Question: I am using .NET 6.0, in the project I have appsettings.json file with the following line:
'''
"ConnectionStrings": {
"SqlConnection": "Server=.\SQLEXPRESS;Database=XXX;Trusted_Connection=True;MultipleActiveResultSets=true"
},
'''
In Azure I have Connection Strings defined as follows:[
When I check appsettings.json in xxx.scm.azurewebsites.net/wwwroot I can see that it still uses ConnectionStrings defined in my project's appsetting.json but not in the Azure one.
My Dbcontext:
'''
services.AddDbContext<MyContext>(
options => options.UseSqlServer(Configuration.GetConnectionString("SqlConnection")));
'''
How I get to Azure overwrite my connection string and use it instead? Thanks.
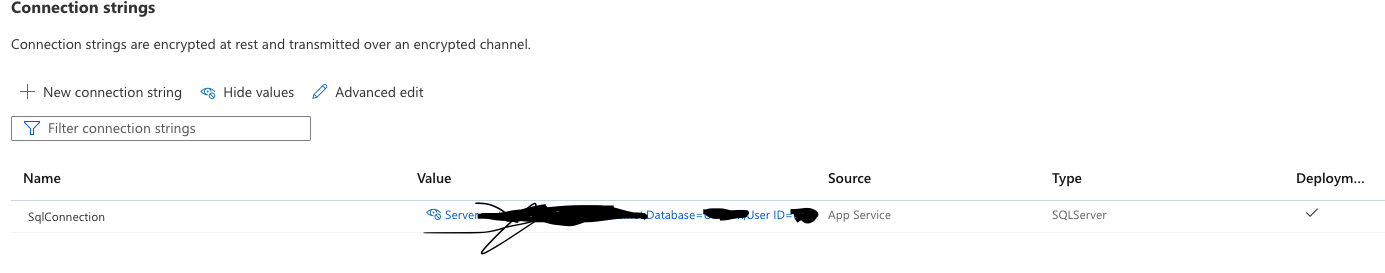
Answer: The App Service will not change your appsettings.json file. It will inject any app settings (including Connection Strings) in addition to your appsettings.json file into your application (as ENV vars).